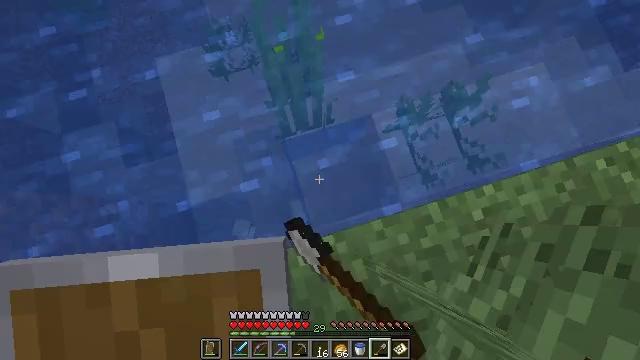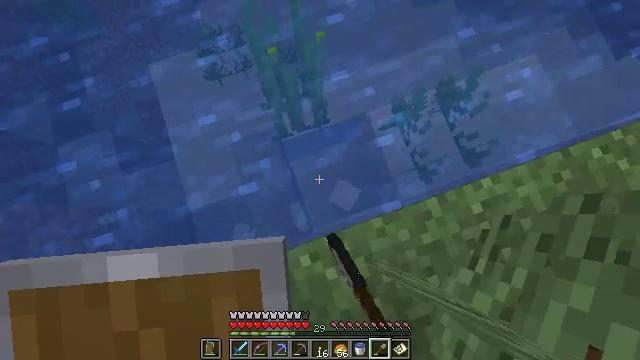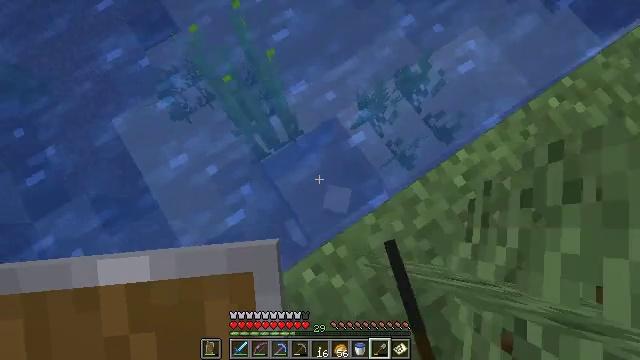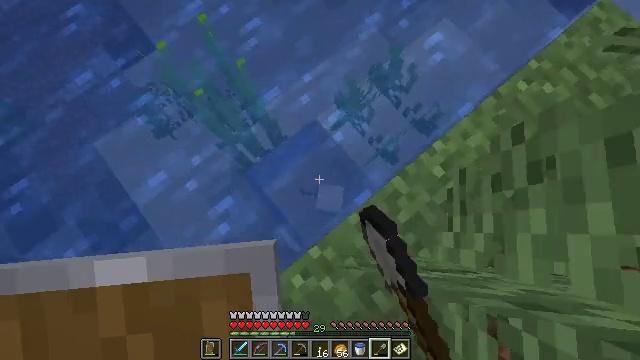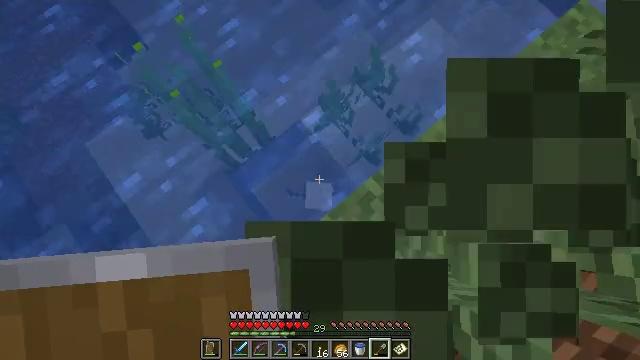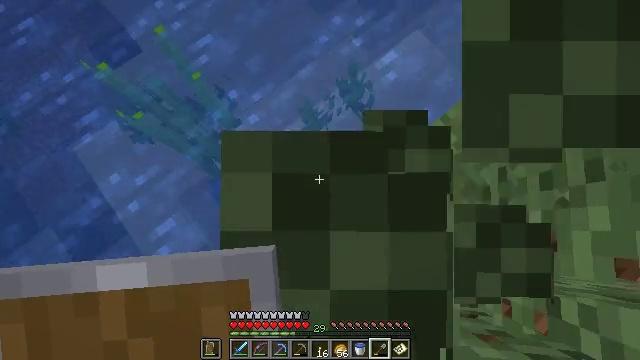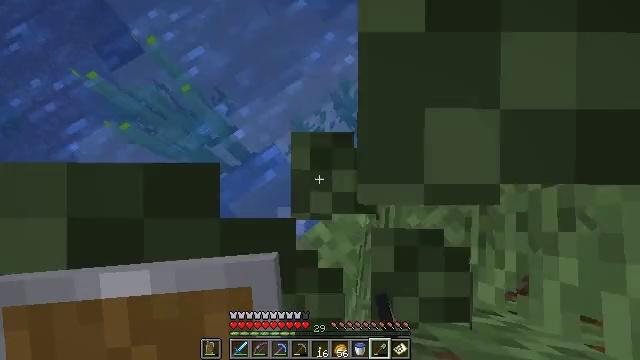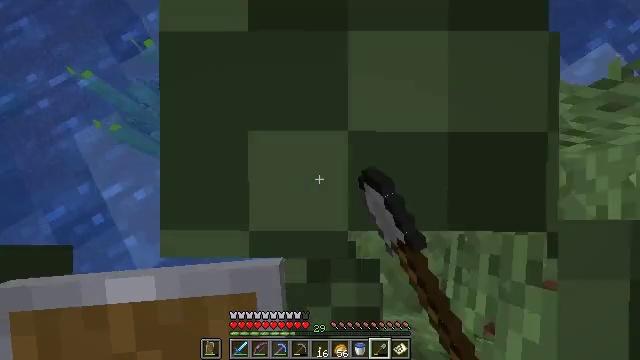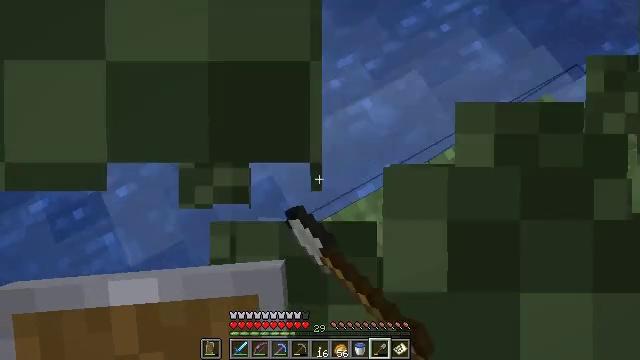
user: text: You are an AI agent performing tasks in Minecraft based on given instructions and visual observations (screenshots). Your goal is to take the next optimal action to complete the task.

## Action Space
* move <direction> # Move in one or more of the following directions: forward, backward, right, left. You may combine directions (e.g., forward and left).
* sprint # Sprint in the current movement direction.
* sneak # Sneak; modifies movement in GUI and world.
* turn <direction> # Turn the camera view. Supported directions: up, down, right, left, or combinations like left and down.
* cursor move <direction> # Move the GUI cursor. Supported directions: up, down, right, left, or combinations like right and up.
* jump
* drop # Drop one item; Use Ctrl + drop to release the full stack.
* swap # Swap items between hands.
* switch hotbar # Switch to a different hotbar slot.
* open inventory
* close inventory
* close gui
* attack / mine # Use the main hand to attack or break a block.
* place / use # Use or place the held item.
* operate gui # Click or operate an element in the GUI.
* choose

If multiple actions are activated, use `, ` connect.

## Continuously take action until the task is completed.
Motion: motion action
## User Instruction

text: Mine the large fern from the ground.
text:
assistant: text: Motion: turn right, attack / mine
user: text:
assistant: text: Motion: move right, turn right and up, attack / mine
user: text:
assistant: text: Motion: move right, turn right, attack / mine
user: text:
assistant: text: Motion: move forward and move right, attack / mine
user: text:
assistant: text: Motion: move forward and move right, attack / mine
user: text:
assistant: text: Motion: move forward and move right, turn left, attack / mine
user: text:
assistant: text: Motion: move right, turn left, attack / mine
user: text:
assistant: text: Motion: turn left, attack / mine
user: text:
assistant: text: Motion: attack / mine